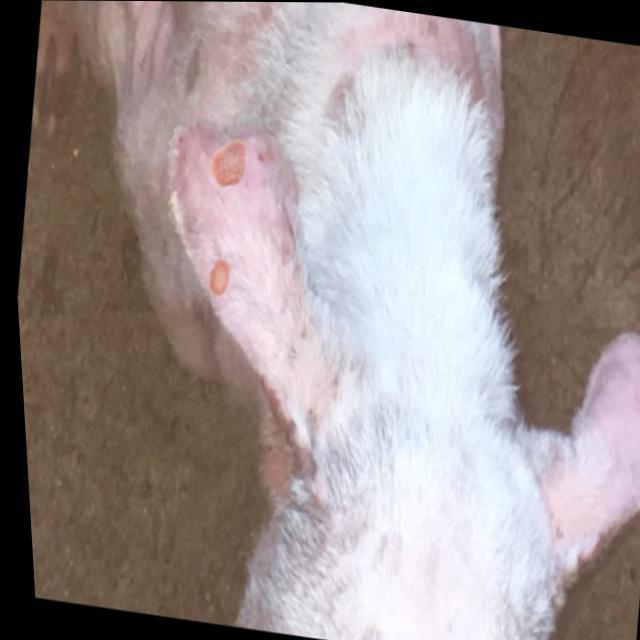
Canine ringworm (Dermatophytosis) — fungal infection caused by Microsporum or Trichophyton. Presents with circular alopecia, scaling, crusting, and broken hairs.